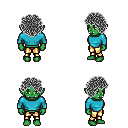
a pixel art fantasy rpg character, female body template, orc, green skin, teal long-sleeve shirt, gold greaves, gray curly afro hairstyle, four views (front, back, left, right), 2x2 character sprite sheet, small pixel art, hard edges, no anti-aliasing